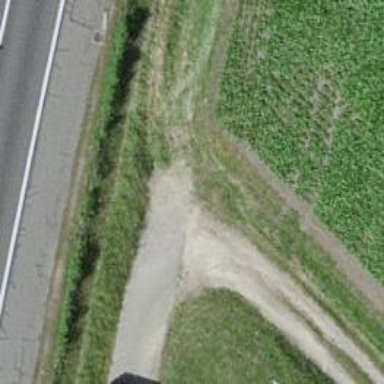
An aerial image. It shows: Compacted track with grade2 level.